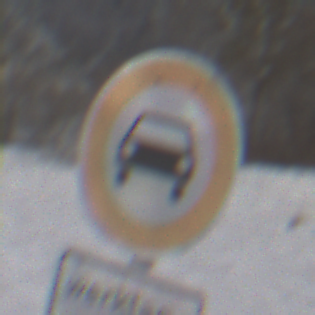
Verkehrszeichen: VerbotKraftwagen
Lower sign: ZeitangabenMitBeschraenkungAufWochentage7
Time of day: MorningAfternoon
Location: Outdoor (Nature)
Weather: PartlyCloudy
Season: Winter
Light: Natural